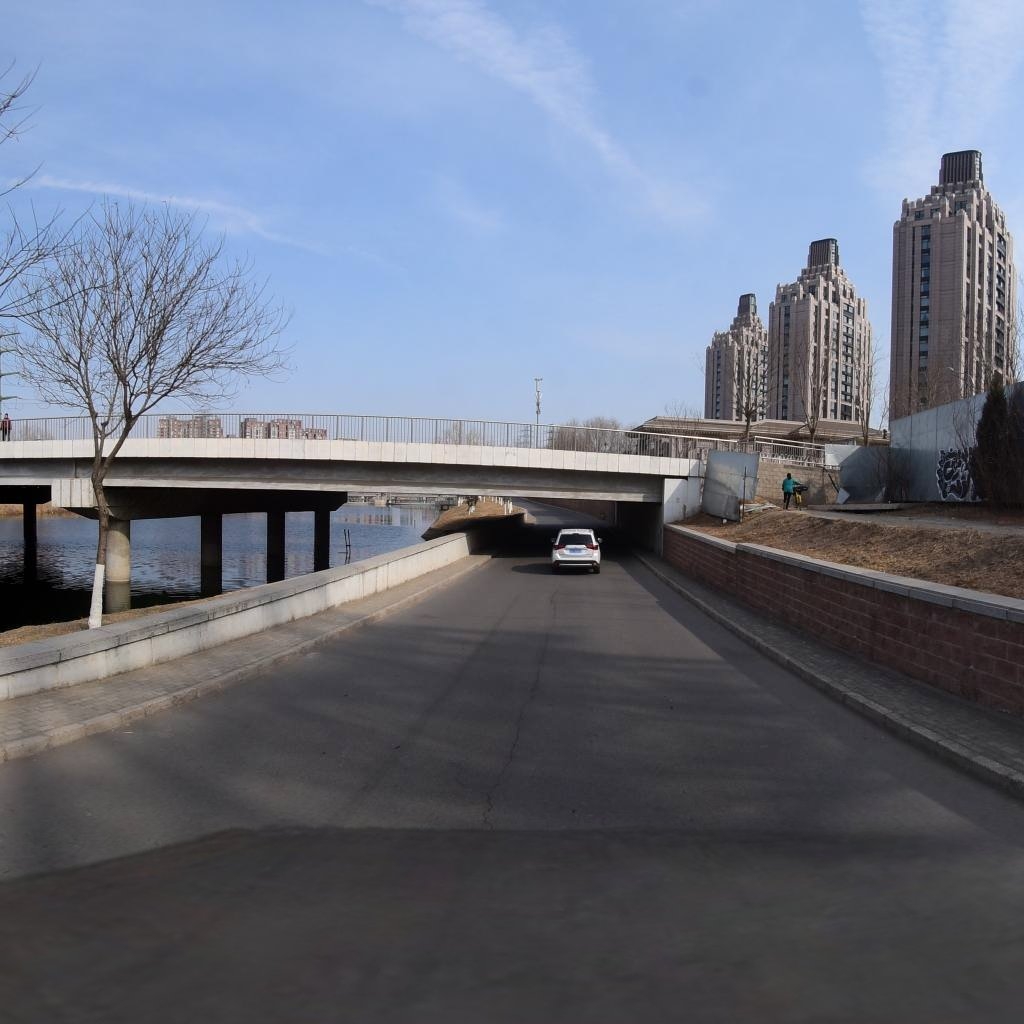
Region: Chaoyang
Road damage annotations: longitudinal crack